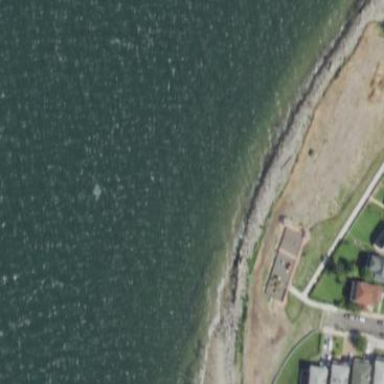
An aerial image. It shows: Breakwater constructed of rocks.